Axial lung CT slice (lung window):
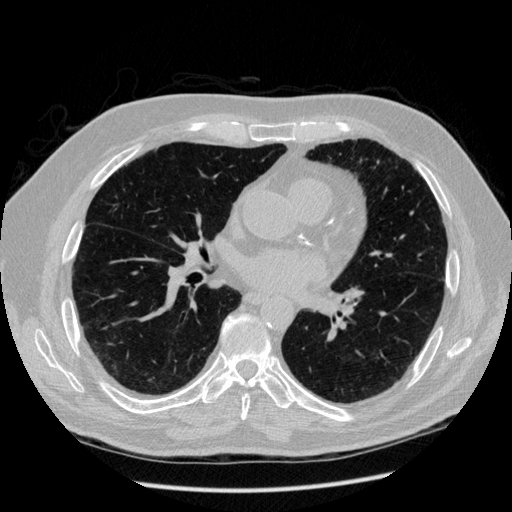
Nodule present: no